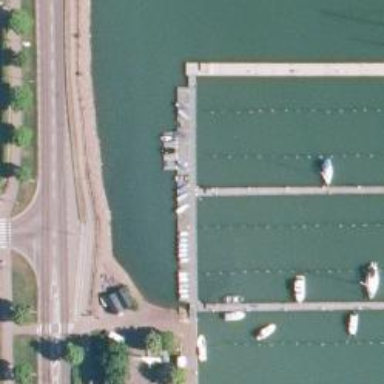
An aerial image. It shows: Footway leading to man-made pier.